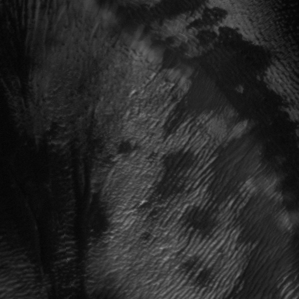
Label: frost